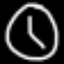
Label: clock